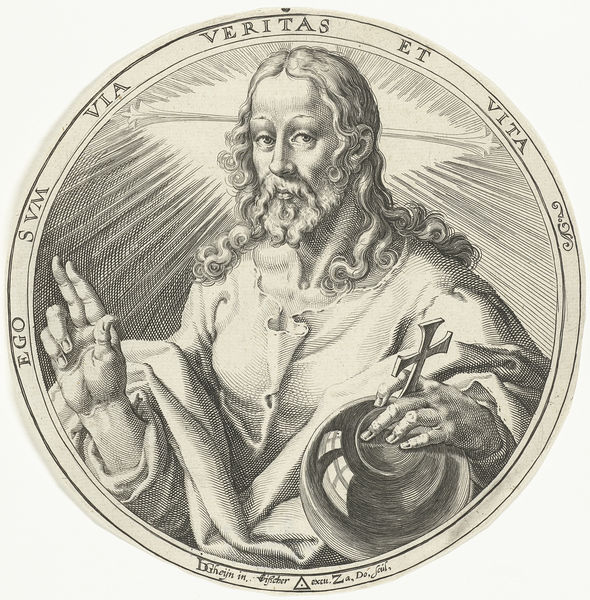
Titel: Christus als Salvator Mundi
Künstler: Zacharias Dolendo
Standort: Amsterdam
Institution: Rijksmuseum
Schlagwörter: barbe, portrait, yeux, gravure, cheveux, main, dessin, latin, visage, croix, saint, rond, doigts, tunique, religion, regard, auréole